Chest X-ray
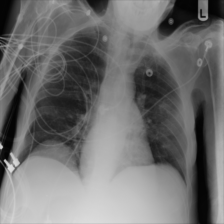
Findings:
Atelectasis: negative
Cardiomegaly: negative
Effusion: negative
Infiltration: negative
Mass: negative
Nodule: negative
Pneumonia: negative
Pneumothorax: negative
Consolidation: negative
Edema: negative
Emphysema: negative
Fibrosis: negative
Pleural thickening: negative
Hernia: negative